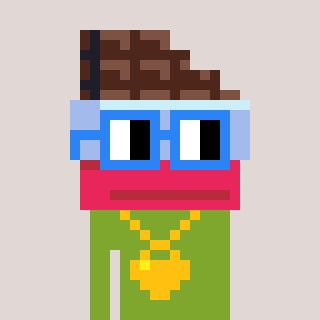
a pixel art character with square blue glasses, a chocolate-shaped head and a slimegreen-colored body on a warm background